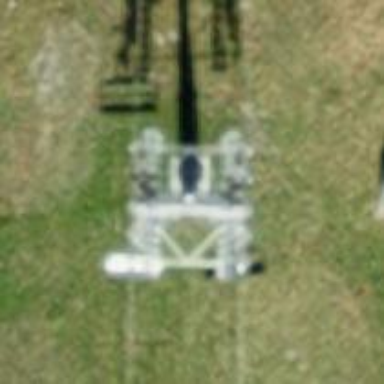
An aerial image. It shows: Pylon used for aerialway.